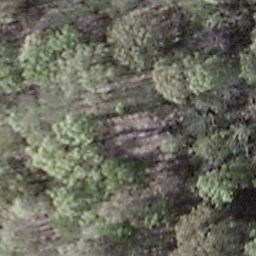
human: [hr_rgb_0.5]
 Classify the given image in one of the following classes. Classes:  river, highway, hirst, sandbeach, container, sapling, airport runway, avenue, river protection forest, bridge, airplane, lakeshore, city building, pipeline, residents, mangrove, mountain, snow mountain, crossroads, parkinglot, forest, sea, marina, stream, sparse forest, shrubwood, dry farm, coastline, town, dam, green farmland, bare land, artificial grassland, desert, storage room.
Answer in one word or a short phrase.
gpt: shrubwood